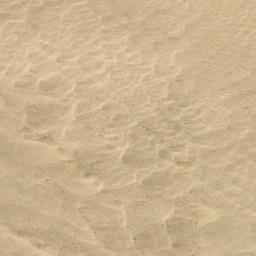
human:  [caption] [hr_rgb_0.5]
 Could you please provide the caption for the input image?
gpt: The desert is full of yellow sand .

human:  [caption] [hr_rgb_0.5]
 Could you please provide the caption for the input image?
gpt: The desert has yellow sand and some trellis dunes of different sizes .

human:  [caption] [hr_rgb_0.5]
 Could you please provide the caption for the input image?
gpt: This is a yellow desert with wavy stripes .

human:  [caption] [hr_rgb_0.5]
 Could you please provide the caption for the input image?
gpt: This orange desert has some parallel lines .

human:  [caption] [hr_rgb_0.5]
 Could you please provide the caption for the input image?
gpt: A yellow desert with many dunes .